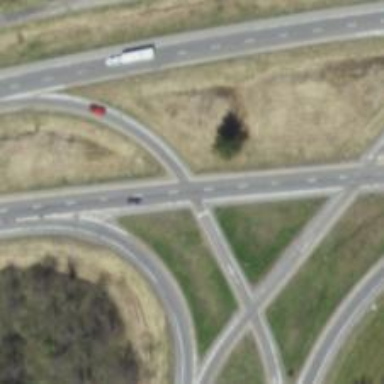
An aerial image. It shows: Trunk link highway.